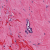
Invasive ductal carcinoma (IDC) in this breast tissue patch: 0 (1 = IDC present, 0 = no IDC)